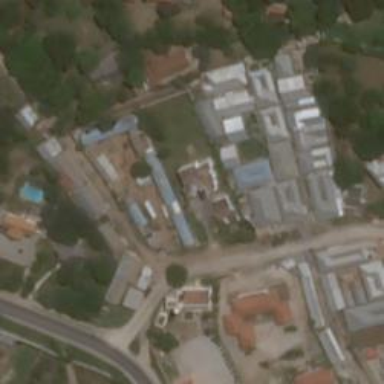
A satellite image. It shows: School.